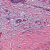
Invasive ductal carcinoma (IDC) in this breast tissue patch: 1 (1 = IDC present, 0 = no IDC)